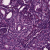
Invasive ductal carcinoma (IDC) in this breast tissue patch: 1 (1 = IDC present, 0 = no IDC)